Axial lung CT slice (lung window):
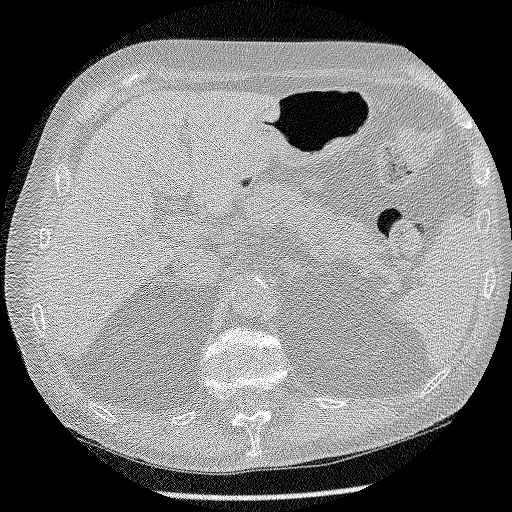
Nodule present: no